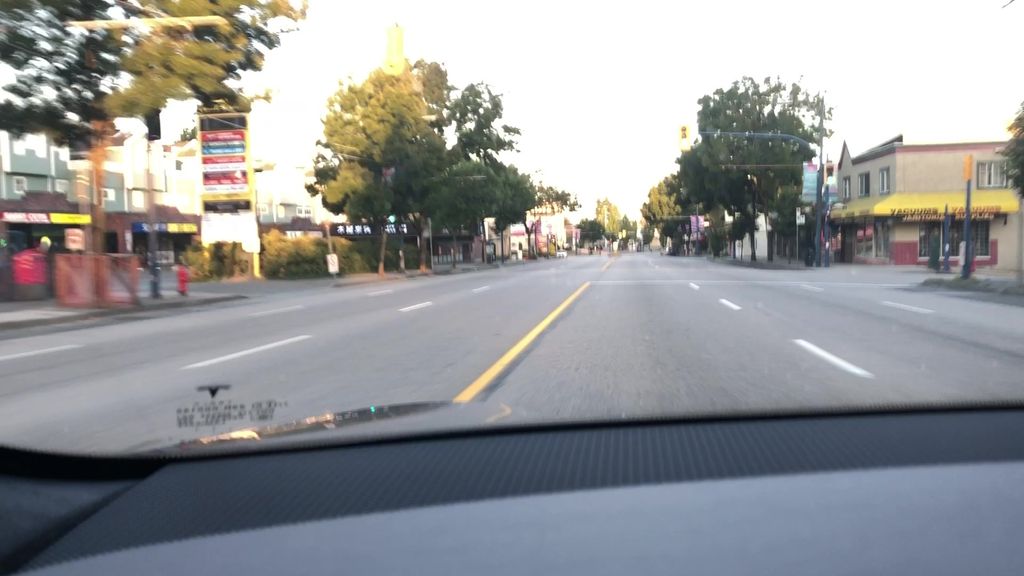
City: vancouver